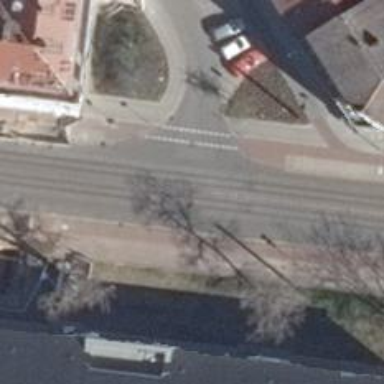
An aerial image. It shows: Tram level crossing on railway.